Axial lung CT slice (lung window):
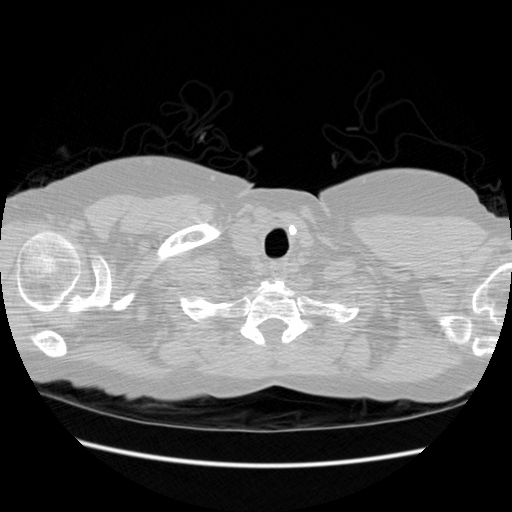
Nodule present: no